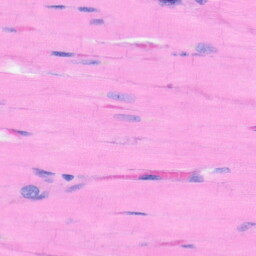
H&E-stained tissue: Heart